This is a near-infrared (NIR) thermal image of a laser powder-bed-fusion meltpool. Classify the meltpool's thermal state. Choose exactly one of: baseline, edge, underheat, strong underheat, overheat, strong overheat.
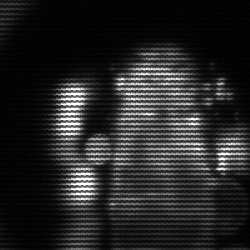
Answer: strong underheat